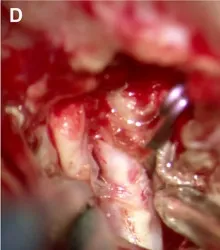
Case 1. Companion intraoperative photograph.
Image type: medical_photograph (other_medical_photograph)